Field crop: maize
Growth stage: 2
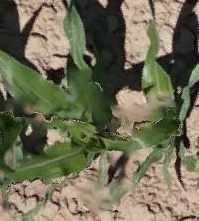
Species: maize